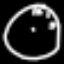
Label: clock